Question: How can I call language id from database with print message from language library
in codeigniter
This is the image:

And I was to implement in this code and call in login form for call which language is select from database
'''
<div class="form-group valid-form">
<h4><?php echo $this->lang->line('select'); ?></h4>
<select class="form-control" name="language" onchange="javascript:window.location.href='<?php echo base_url(); ?>Language/index/'+this.value;">
<option name="english" value="english" <?php if($this->session->userdata('site_lang') == 'english') echo 'selected="selected"'; ?>>English</option>
<option name="french" value="french" <?php if($this->session->userdata('site_lang') == 'french') echo 'selected="selected"'; ?>>French</option>
</select>
<span class="text-danger"><?php echo form_error("select");?></span>
</div>
'''
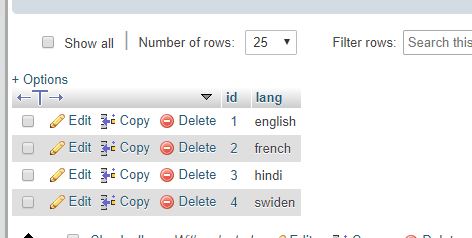
Answer: //controller
'''
function function_name(){
$data=array();
$this->load->model('model_name');
$data['languageArray']=$this->model_name->get_language();
//load view file
$this->load->view('folder/file_name',$data);
}
'''
//model
'''
function get_language(){
return $this->db->get('table_name')->result_array();
}
'''
//view
'''
<select class="form-control" name="language_id" id ="language_id">
<option value="">Select Language</option>
<?php foreach ($languageArray as $language) { ?>
<option value="<?php echo $language['id'] ?>">
<?php echo $language['lang'] ?></option>
<?php } ?>
</select>
'''